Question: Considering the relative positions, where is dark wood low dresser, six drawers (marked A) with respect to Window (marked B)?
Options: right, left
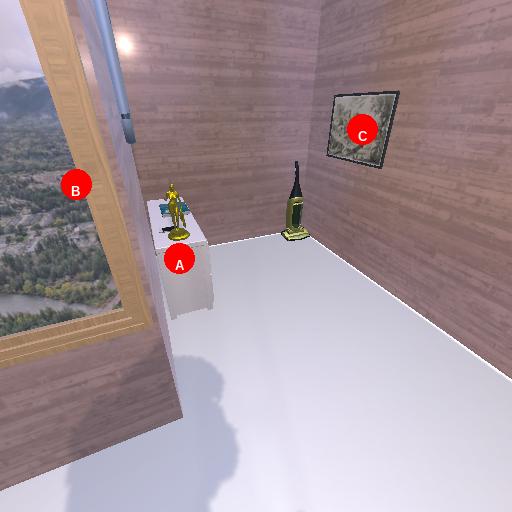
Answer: right